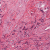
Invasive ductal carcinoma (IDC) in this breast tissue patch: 1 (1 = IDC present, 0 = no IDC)